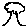
Label: tree